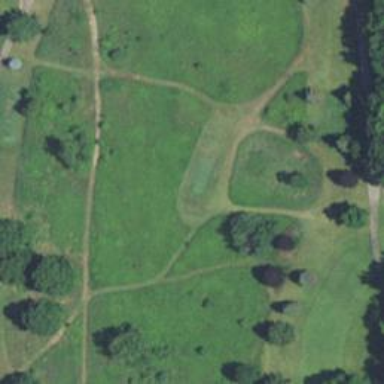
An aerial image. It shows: Path for golf carts.